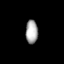
Tissue: prostate
Cell type: Myeloid cells
Senescence score: 0.6877
Nuclear area (px): 283
Mean DAPI intensity: 167.873